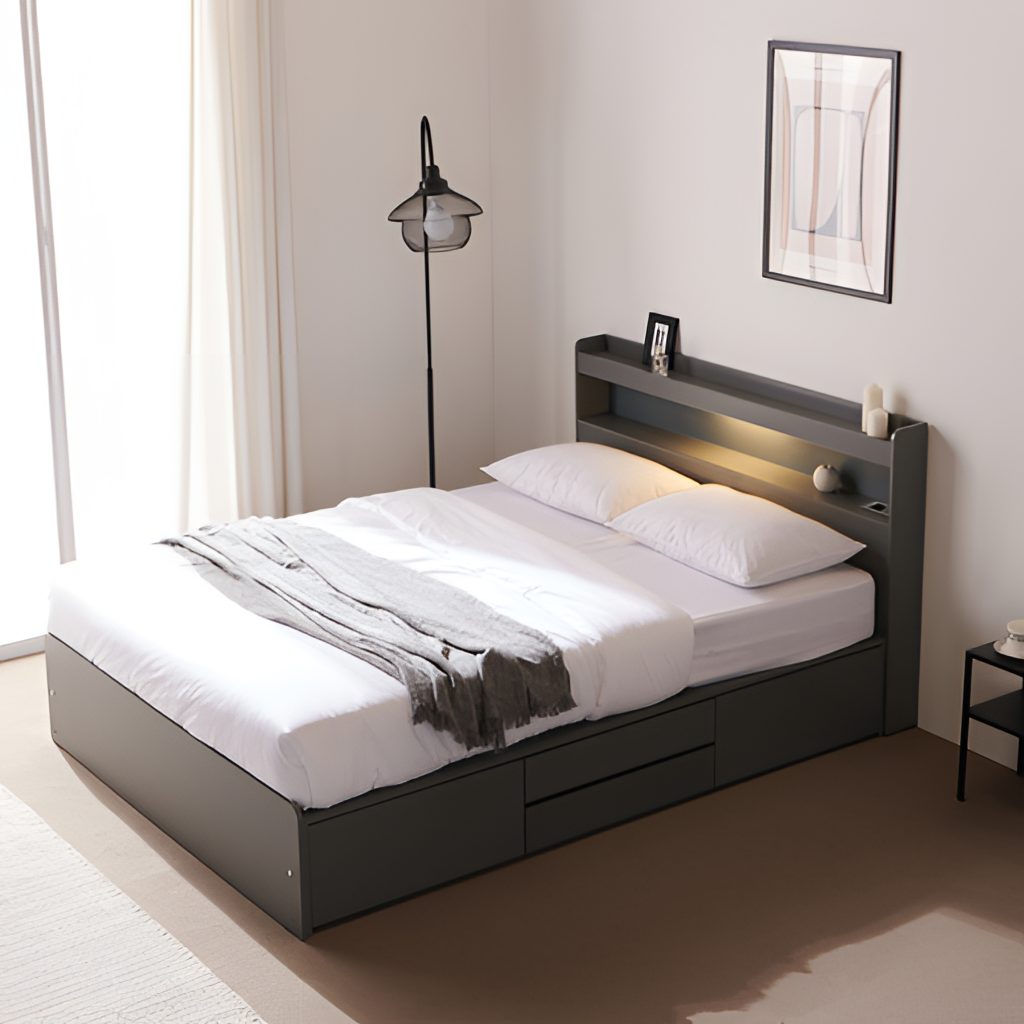
wood illuminated headboard bed, bedroom, carpet flooring, with solid pattern, cream paint wallpaper, with solid pattern, modern